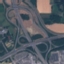
Land use / land cover class: Highway